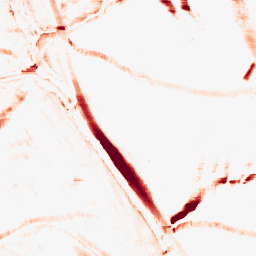
Category: morphological
Decomposition family: morphological_rect
Decomposition parameters: operation: opening
width: 20
height: 10
Upsampling method: quadratic
Upsampling parameters: scale: 2
Upsampling scale: 2